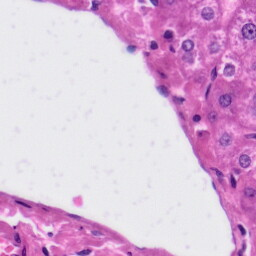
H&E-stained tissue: Liver